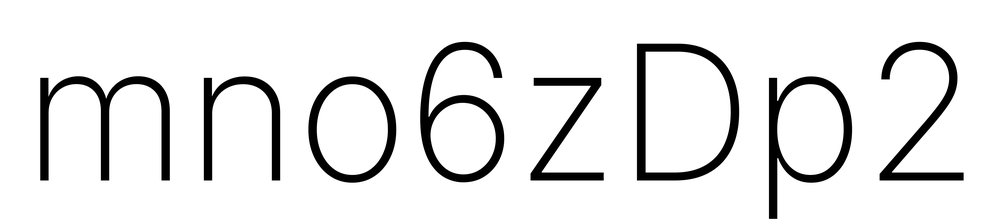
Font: Inter_ExtraLight